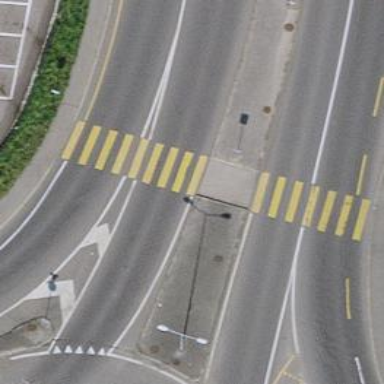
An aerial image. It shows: Uncontrolled road crossing.